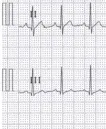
Cardiologic evaluation at 7 months old. A short-axis view of echocardiography when presenting tachycardia and respiratory distress a), and . After the initiation of treatment for pulmonary hypertension b).
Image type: electrography (ekg)